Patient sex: M
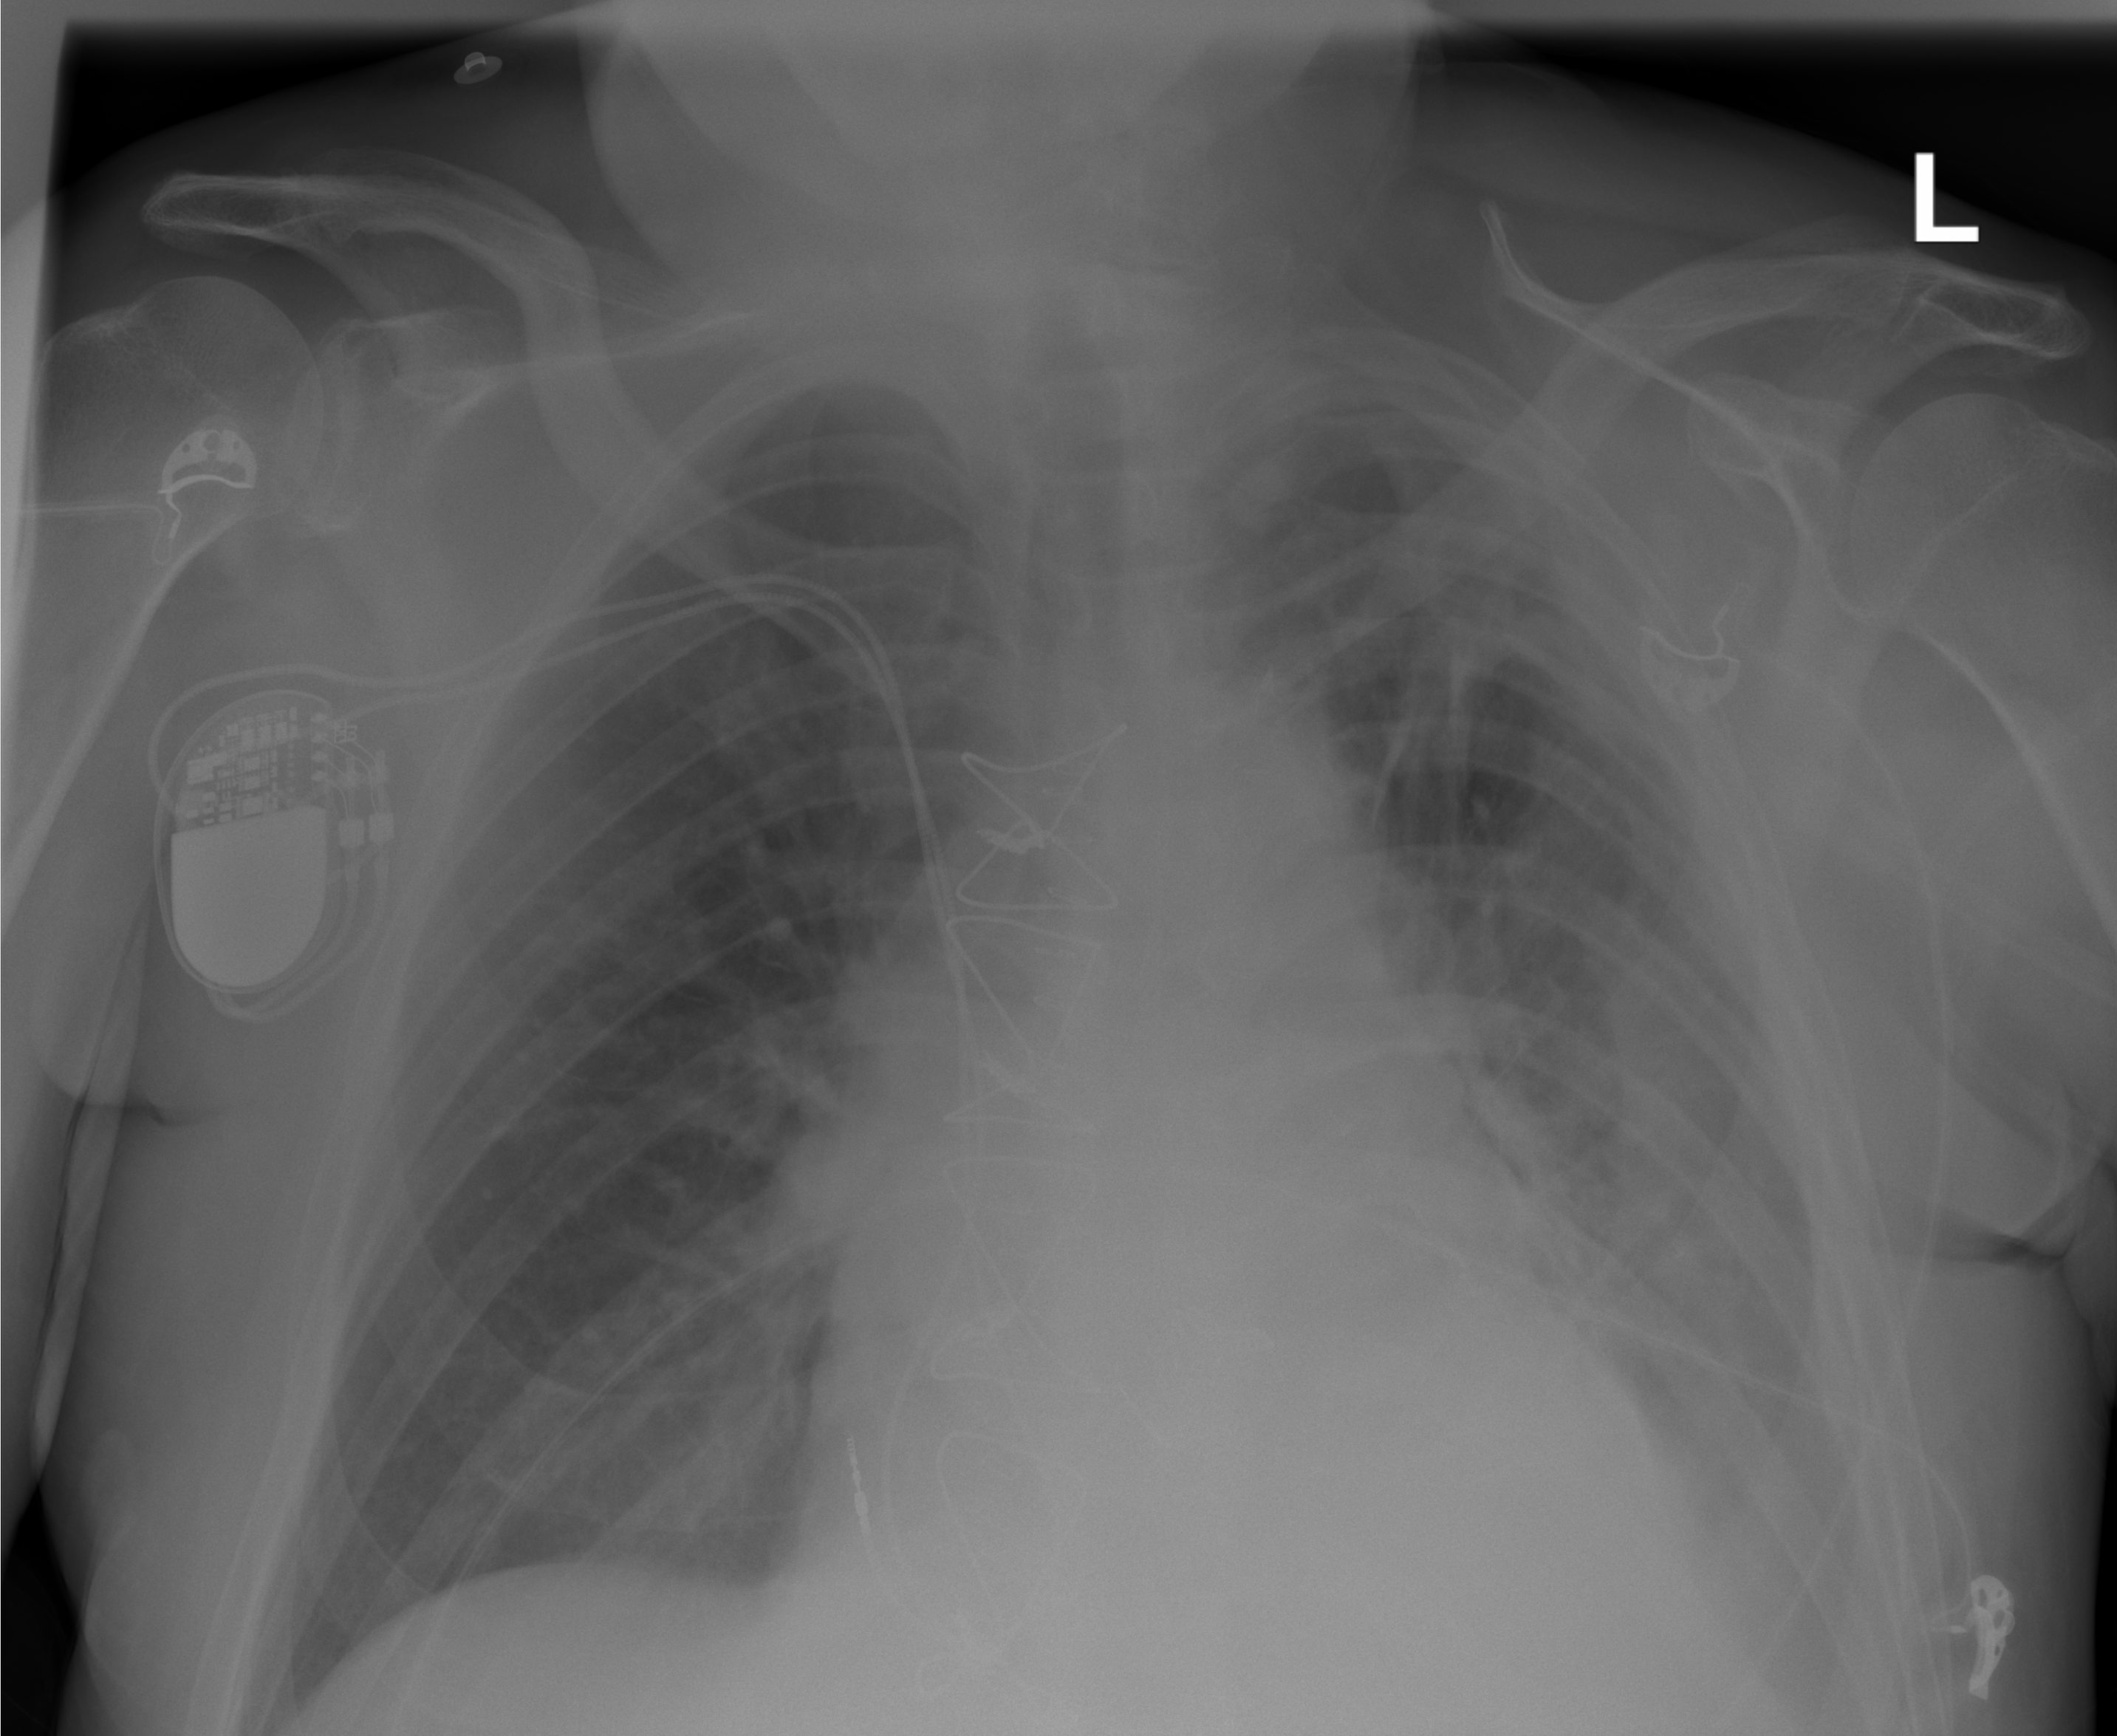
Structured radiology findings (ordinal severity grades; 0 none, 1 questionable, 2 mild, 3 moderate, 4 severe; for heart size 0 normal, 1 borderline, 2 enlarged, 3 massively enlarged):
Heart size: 1
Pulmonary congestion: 0
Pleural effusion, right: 2
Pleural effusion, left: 2
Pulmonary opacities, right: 0
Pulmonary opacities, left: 2
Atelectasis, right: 2
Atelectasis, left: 2